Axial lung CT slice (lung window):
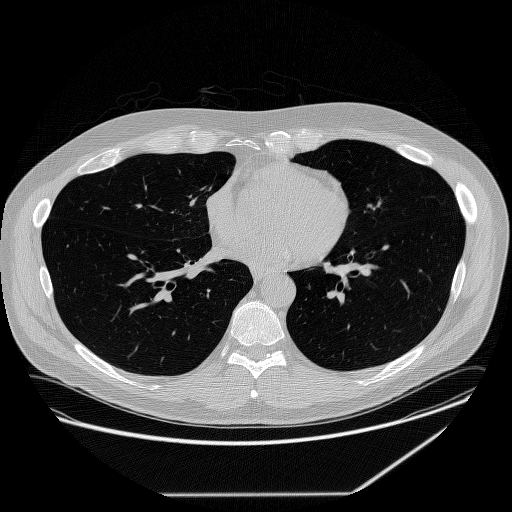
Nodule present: no